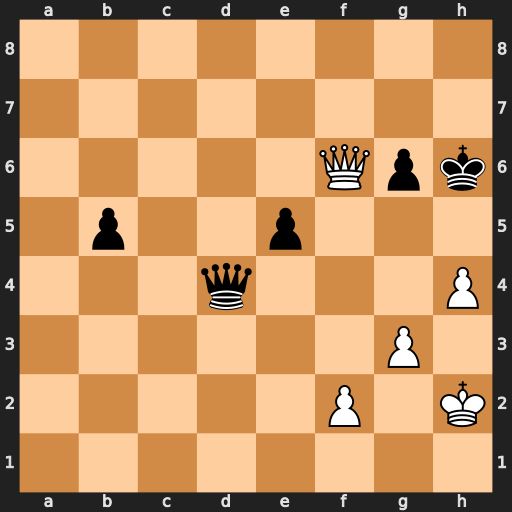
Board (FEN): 8/8/5Qpk/1p2p3/3q3P/6P1/5P1K/8
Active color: w
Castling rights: -
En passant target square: -
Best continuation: Qh8#